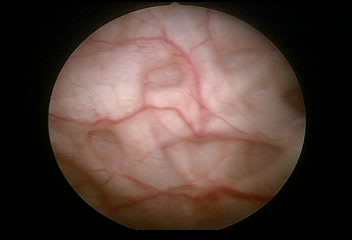
Modality: WLC
Class: Normal mucosa
Bladder cancer association: No